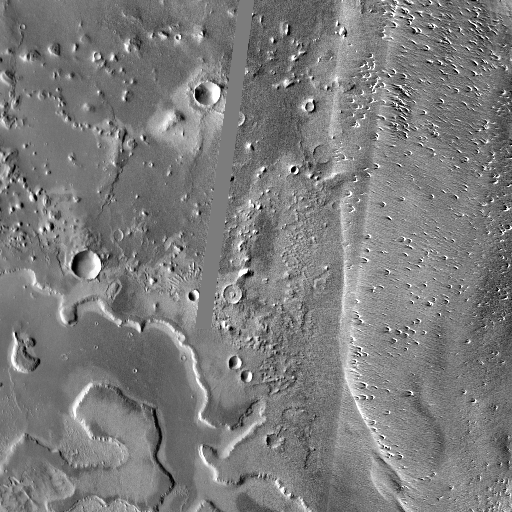
Crater classes present: Background, Other, Layered, Buried